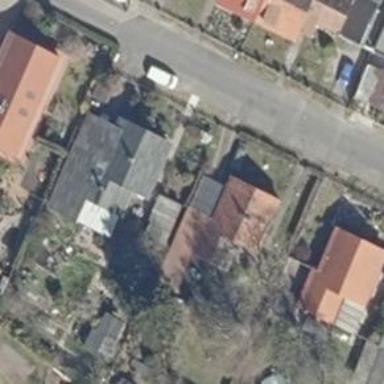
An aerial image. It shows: Detached building with gabled roof.